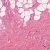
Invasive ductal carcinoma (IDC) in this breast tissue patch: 0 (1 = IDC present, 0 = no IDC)